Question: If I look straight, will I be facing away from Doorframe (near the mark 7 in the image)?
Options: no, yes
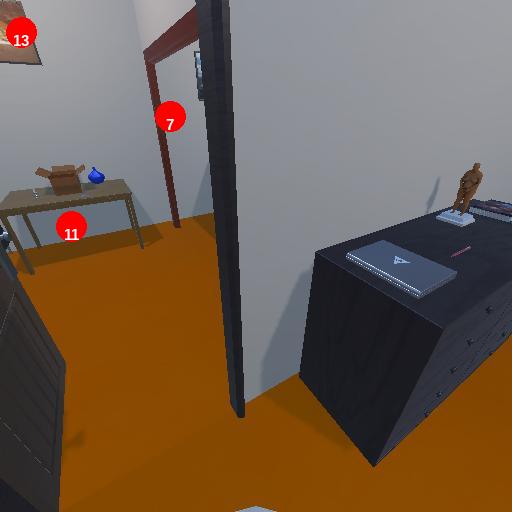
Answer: no